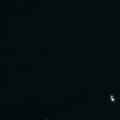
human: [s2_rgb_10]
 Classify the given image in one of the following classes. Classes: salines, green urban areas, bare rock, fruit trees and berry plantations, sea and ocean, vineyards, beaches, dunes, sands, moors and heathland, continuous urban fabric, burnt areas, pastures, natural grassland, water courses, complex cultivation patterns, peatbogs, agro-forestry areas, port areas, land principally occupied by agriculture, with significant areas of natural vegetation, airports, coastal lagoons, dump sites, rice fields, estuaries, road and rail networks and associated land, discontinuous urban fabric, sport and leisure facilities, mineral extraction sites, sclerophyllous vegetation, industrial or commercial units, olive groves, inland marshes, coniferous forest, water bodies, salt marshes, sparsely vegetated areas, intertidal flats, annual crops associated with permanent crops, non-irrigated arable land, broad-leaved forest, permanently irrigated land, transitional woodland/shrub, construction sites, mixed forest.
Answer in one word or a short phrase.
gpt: sea and ocean